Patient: sex M, age 48
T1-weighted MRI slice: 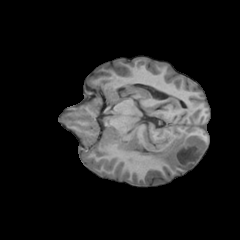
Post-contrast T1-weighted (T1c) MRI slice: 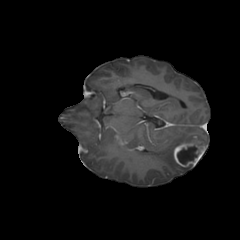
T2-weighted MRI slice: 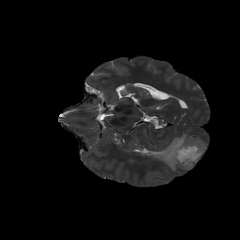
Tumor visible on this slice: yes
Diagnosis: Glioblastoma, IDH-wildtype
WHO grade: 4